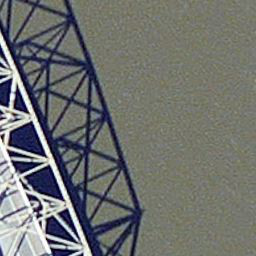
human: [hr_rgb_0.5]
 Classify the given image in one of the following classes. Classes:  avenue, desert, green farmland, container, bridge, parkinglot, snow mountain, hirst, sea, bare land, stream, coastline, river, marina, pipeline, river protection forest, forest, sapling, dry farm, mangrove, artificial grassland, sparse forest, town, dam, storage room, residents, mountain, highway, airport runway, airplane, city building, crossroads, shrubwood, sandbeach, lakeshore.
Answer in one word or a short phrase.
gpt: bridge